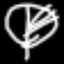
Label: leaf